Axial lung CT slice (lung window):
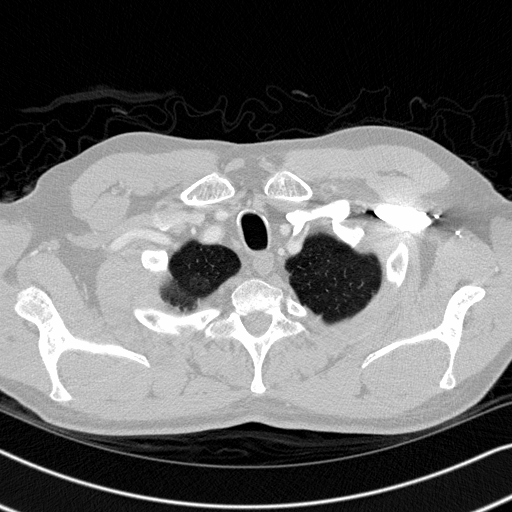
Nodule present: no